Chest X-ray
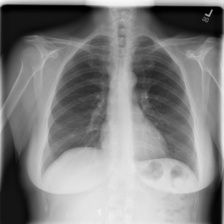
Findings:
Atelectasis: negative
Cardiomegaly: negative
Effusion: negative
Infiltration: negative
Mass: negative
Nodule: negative
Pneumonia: negative
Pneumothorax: negative
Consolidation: negative
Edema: negative
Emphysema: negative
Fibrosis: negative
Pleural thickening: negative
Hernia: negative